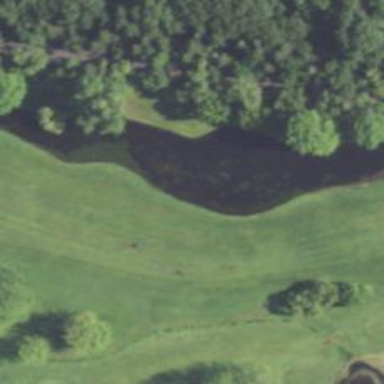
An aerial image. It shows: Golf hole.